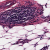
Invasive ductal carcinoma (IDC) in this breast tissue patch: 0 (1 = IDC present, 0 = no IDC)